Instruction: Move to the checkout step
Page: cart
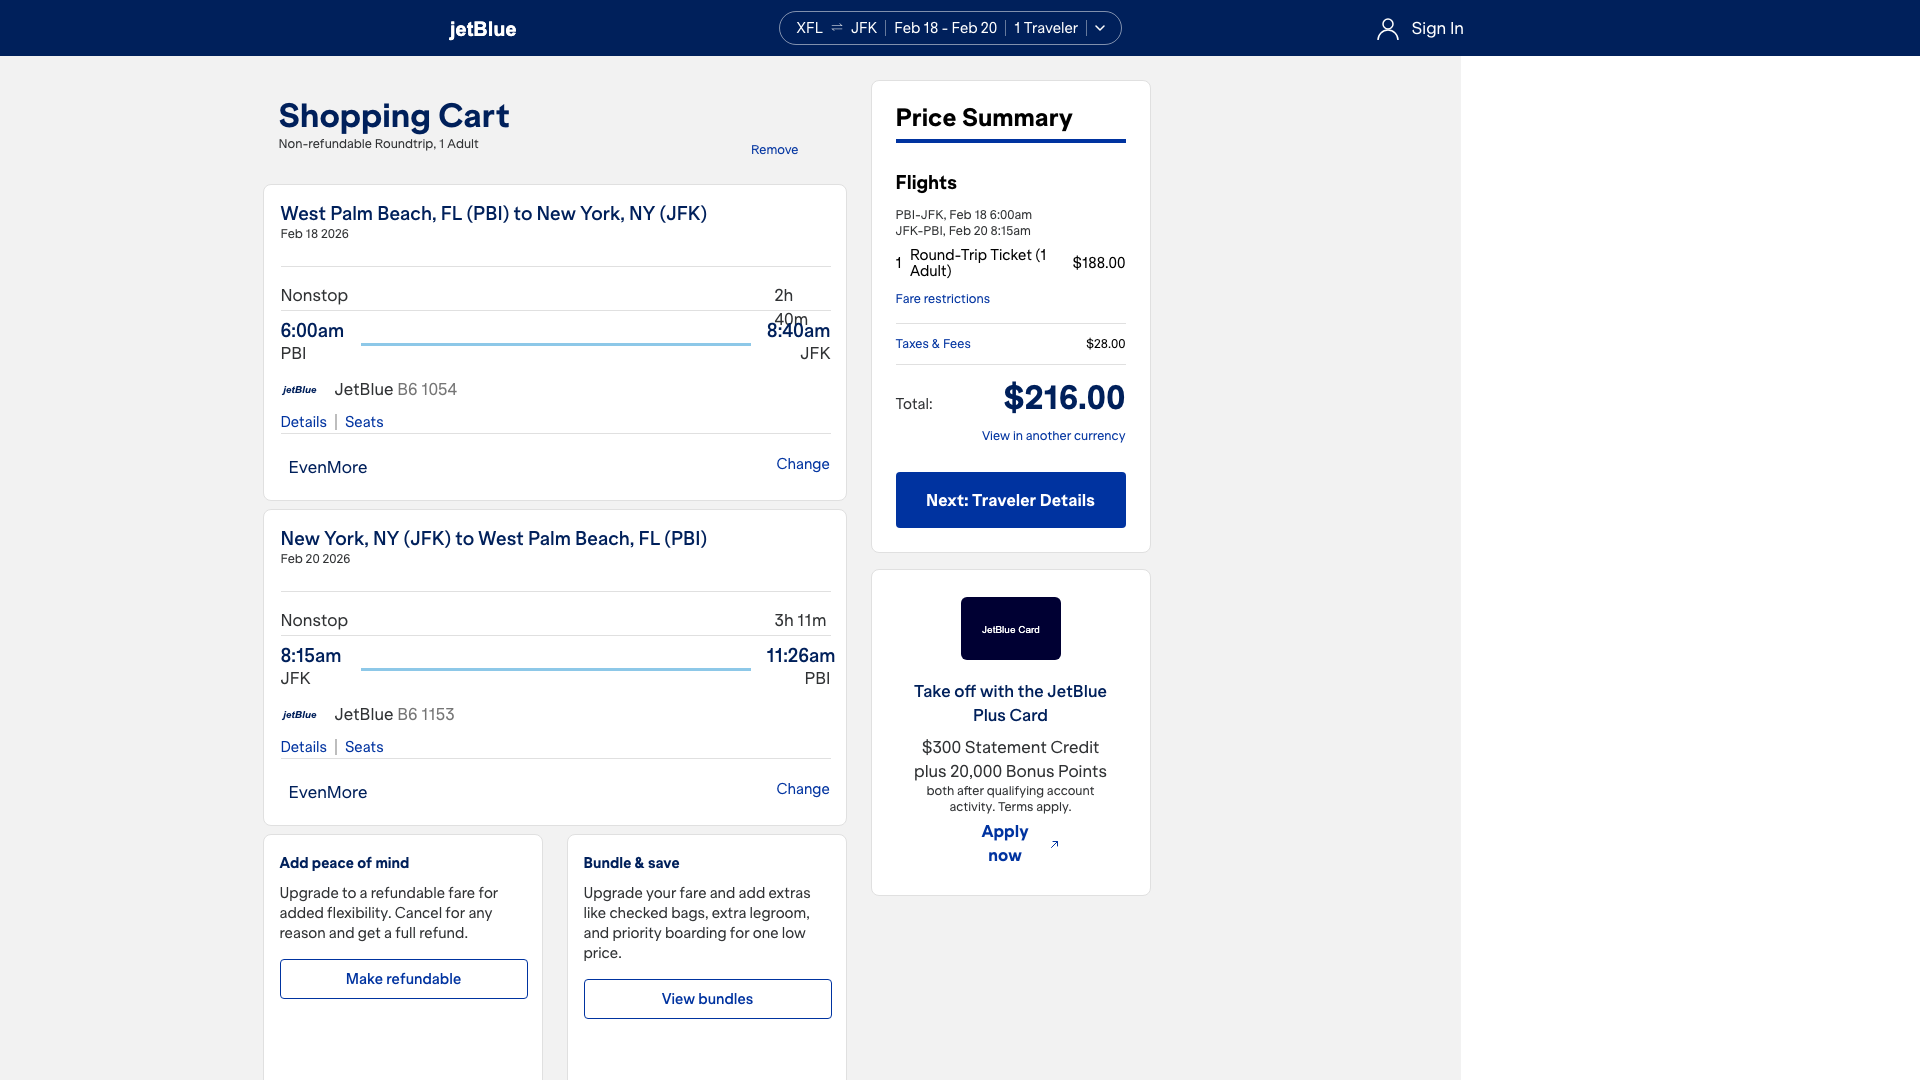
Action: click